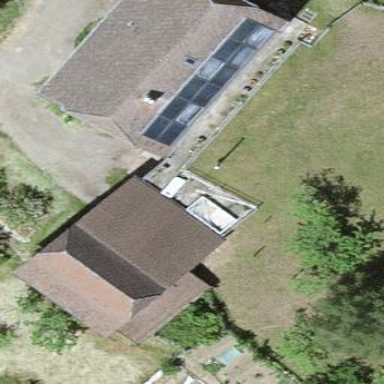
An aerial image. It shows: Rural barn.